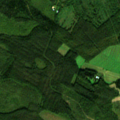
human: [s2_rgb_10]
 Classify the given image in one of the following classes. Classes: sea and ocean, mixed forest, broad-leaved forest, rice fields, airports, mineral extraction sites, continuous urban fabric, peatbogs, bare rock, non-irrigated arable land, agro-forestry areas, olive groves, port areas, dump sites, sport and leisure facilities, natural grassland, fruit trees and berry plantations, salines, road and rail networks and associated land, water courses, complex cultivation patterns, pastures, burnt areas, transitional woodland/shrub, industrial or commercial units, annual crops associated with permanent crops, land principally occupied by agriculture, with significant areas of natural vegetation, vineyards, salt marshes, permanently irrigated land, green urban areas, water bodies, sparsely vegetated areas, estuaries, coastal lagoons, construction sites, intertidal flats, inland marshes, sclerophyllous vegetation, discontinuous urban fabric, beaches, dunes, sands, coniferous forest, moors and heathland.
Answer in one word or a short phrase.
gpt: land principally occupied by agriculture, with significant areas of natural vegetation, coniferous forest, mixed forest, transitional woodland/shrub